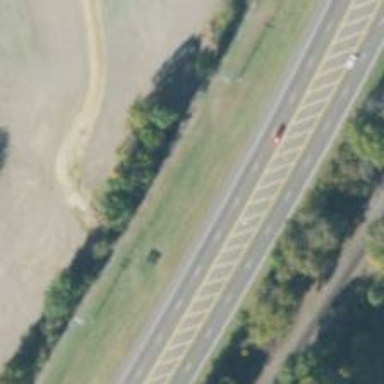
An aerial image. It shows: Asphalt dual carriageway classified as trunk highway.